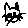
Label: cat